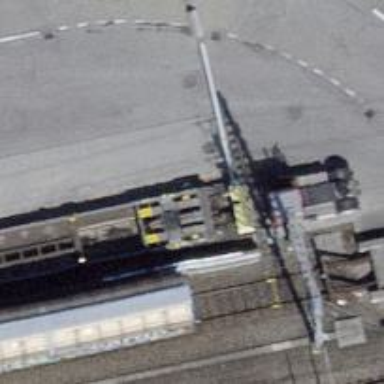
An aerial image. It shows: Railway buffer stop.